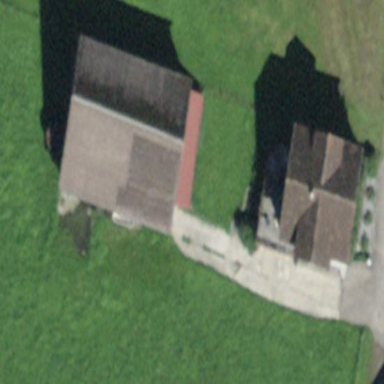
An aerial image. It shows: Farmyard in rural farm setting.